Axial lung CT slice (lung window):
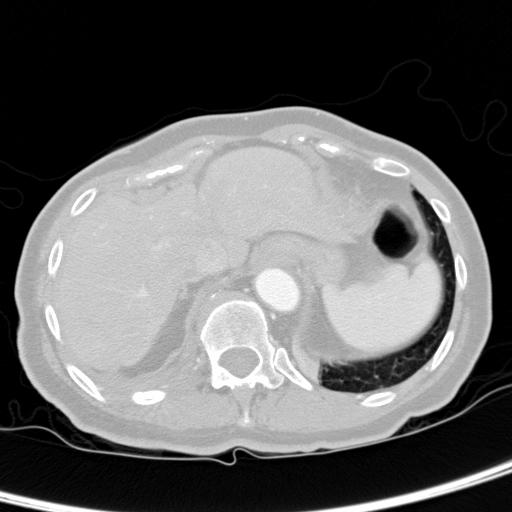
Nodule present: no